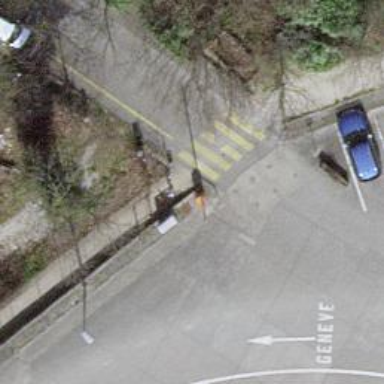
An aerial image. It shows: Lift gate barrier.